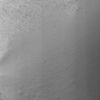
Label: not_dusty